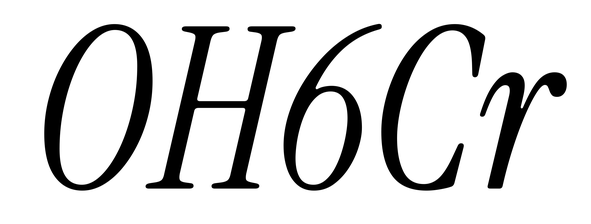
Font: InstrumentSerif-Italic